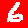
Digit: 6